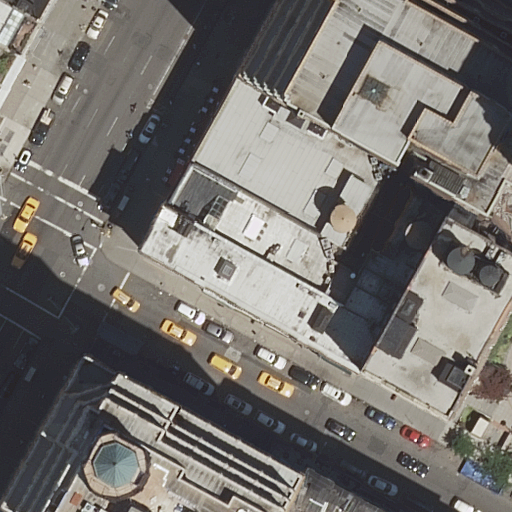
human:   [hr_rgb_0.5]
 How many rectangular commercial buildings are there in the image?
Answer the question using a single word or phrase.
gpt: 0

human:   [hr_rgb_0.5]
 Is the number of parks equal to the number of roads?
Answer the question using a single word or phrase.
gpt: no

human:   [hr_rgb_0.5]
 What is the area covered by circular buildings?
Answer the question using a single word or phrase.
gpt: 0m2

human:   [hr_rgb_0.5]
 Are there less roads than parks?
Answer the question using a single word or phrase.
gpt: no

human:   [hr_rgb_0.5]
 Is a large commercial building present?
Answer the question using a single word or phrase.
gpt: no

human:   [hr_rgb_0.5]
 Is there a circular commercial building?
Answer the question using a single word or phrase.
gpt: no

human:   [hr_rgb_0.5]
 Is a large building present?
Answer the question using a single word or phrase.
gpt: yes

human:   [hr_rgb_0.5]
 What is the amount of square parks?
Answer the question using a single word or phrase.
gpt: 0

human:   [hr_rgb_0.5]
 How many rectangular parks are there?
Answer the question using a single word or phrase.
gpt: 0

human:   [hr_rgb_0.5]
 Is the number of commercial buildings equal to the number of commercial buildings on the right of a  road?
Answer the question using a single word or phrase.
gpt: yes

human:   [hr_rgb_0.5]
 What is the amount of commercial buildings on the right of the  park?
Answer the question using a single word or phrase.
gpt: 0

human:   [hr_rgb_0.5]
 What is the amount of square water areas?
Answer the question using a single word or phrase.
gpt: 0

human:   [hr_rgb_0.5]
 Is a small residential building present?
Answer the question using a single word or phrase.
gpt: yes

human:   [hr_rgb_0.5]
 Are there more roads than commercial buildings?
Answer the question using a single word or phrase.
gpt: yes

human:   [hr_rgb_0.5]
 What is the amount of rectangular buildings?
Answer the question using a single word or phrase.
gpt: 7

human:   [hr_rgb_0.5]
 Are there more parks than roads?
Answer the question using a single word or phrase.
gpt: no

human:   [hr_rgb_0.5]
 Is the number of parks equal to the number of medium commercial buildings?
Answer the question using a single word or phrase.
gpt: no

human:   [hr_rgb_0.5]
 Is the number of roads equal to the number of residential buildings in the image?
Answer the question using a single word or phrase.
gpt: no

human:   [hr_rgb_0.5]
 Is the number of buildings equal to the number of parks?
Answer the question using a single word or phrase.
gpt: no

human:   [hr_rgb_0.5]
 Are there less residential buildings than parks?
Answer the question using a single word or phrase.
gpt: no

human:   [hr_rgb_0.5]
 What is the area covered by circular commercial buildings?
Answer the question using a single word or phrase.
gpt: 0m2

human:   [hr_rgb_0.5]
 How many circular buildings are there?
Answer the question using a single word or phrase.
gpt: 0

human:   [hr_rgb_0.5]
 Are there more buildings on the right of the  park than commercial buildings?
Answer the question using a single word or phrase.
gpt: no

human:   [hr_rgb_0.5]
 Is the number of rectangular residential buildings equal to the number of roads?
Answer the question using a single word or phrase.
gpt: no

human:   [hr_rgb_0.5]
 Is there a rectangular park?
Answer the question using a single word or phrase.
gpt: no

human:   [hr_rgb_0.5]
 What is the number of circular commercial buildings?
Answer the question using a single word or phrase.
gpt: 0

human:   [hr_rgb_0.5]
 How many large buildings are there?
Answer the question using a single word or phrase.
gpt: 7

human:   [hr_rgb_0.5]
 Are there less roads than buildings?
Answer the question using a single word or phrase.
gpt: yes

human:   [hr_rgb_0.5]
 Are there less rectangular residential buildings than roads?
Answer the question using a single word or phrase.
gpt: no

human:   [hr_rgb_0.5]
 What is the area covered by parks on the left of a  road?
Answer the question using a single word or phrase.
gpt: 0m2

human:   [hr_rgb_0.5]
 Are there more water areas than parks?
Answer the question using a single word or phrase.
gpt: no

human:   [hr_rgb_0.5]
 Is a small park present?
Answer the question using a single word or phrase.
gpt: no

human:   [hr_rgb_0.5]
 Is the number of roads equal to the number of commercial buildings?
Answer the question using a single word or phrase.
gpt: no

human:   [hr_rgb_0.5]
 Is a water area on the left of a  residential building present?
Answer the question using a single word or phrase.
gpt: no

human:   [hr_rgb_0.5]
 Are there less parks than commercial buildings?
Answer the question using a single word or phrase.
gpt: no

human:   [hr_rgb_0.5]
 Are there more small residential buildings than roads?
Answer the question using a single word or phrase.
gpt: no